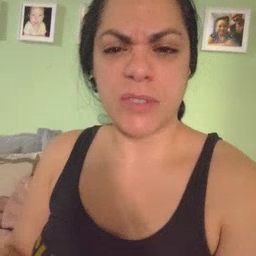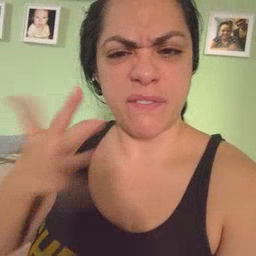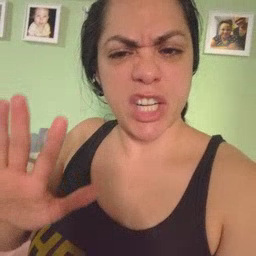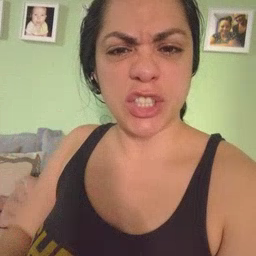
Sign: finish